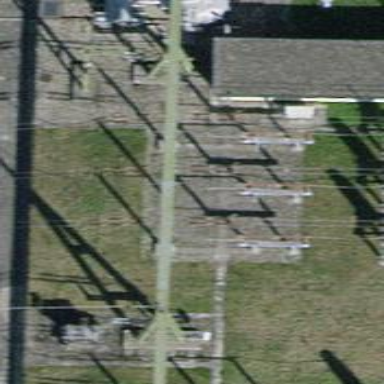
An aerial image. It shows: Insulator used in power systems.